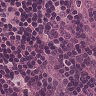
Metastatic tissue present: no